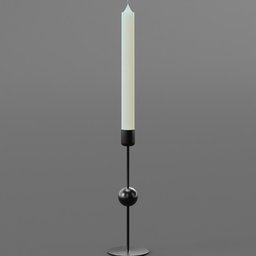
Label: decoration